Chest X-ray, AP view. Patient: 31 years old, sex F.
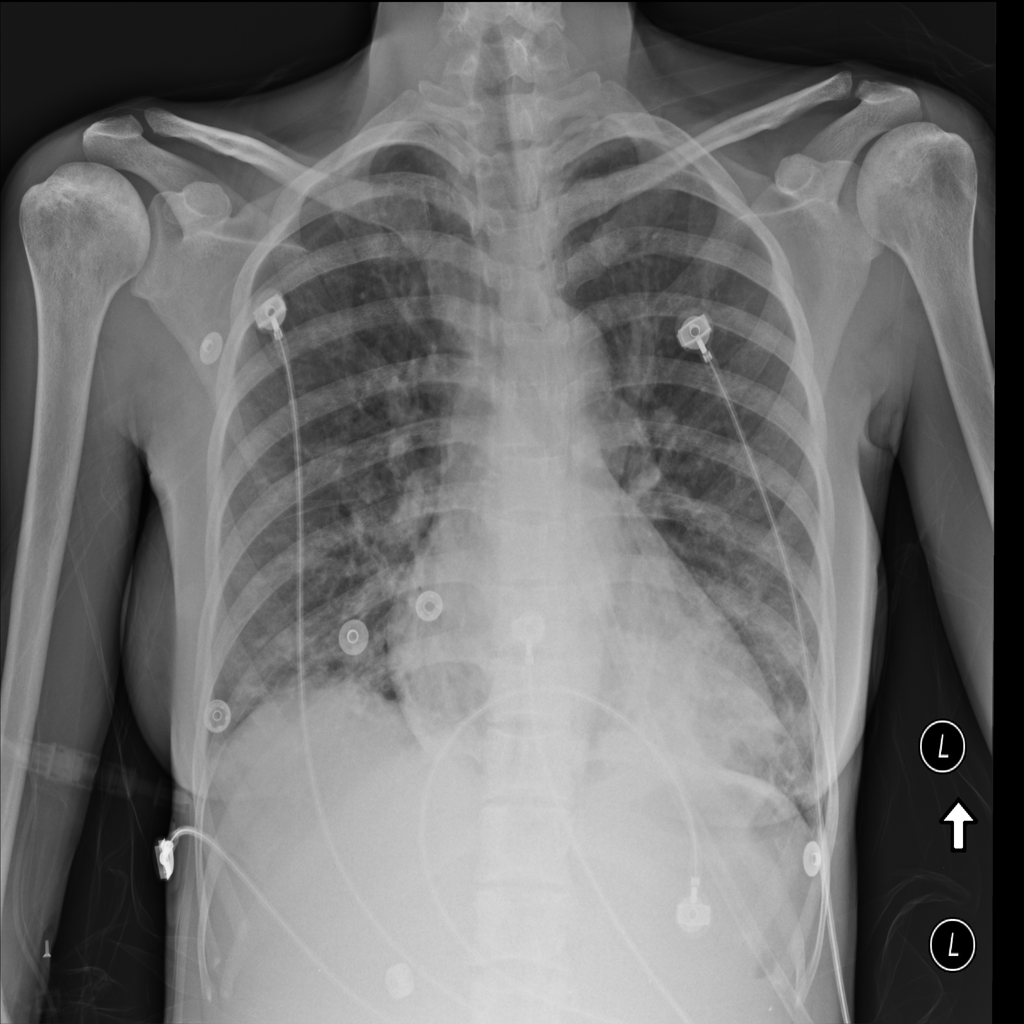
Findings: Cardiomegaly, Infiltration